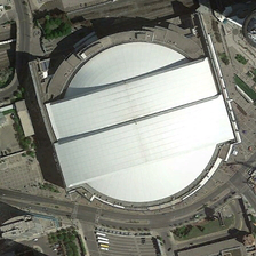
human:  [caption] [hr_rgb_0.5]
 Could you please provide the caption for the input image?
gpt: The White Wheel Center Building is close to the railway line.

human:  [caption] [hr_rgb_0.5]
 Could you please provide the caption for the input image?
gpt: The middle building with white circles is close to the railway.

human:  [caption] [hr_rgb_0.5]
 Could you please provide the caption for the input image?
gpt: A white circle in the center of the building near the railway.

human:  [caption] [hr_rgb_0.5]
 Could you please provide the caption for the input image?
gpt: Concentric buildings with white circles are close to the railway.

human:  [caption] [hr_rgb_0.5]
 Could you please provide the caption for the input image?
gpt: The middle line of the white circle is close to the railway line.